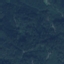
Land use / land cover: Forest